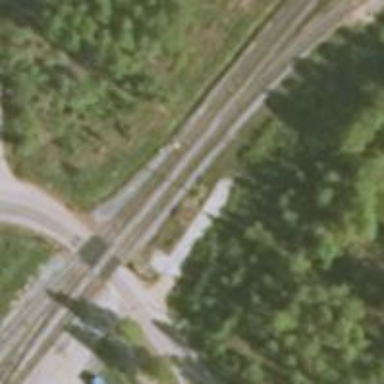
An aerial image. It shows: Railway signal.